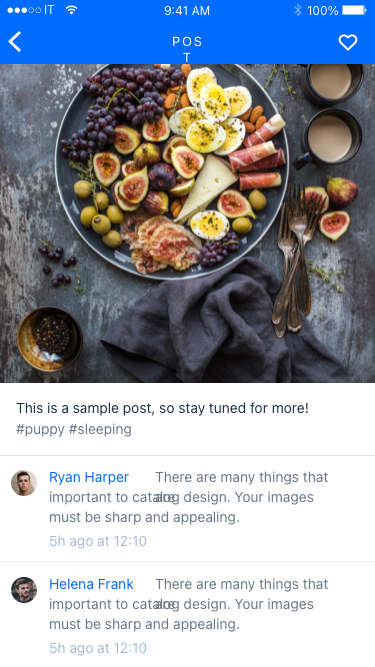
Text in this UI design:
Helena Frank
important to catalog design. Your images must be sharp and appealing.
There are many things that are
5h ago at 12:10
Ryan Harper
important to catalog design. Your images must be sharp and appealing.
There are many things that are
5h ago at 12:10
This is a sample post, so stay tuned for more!
#puppy #sleeping
POST
100%
9:41 AM
IT